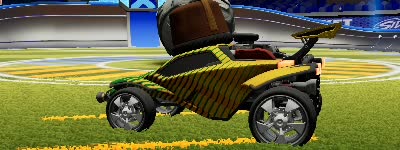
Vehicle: octane